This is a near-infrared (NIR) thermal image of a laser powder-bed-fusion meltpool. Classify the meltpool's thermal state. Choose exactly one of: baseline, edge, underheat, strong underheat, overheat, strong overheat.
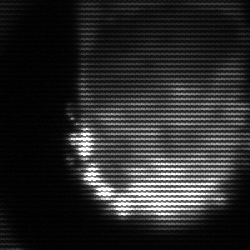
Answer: baseline